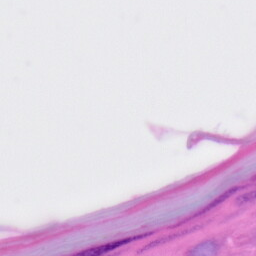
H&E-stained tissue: Skin